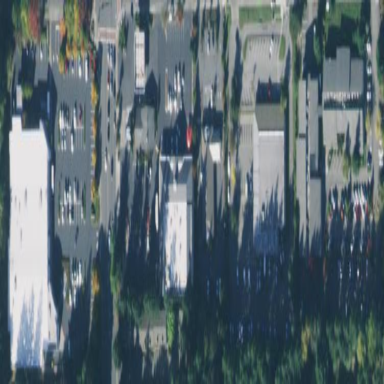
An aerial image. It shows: Retail area.